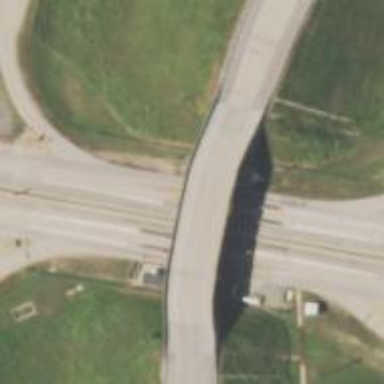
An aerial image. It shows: Toll gantry on the road.